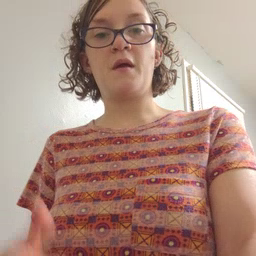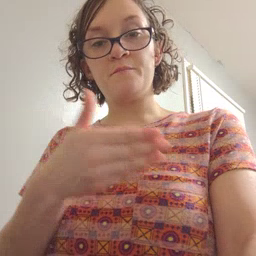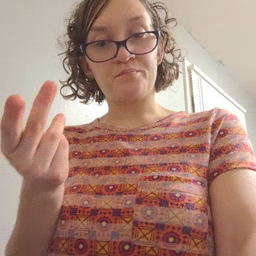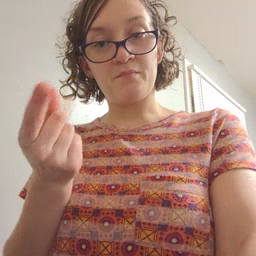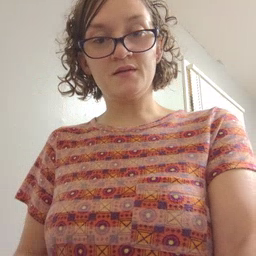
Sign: puppy